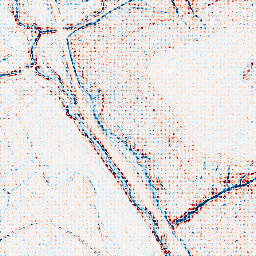
Category: edge_preserving
Decomposition family: bilateral
Decomposition parameters: d: 5
sigma_color: 150
sigma_space: 25
Upsampling method: sinc_blackman
Upsampling parameters: scale: 8
kernel_size: 8
Upsampling scale: 8